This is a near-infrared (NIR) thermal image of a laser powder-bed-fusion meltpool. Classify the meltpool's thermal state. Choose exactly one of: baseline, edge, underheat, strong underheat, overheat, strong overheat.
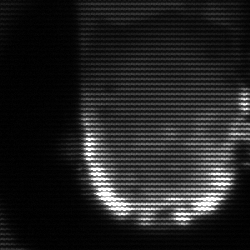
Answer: baseline